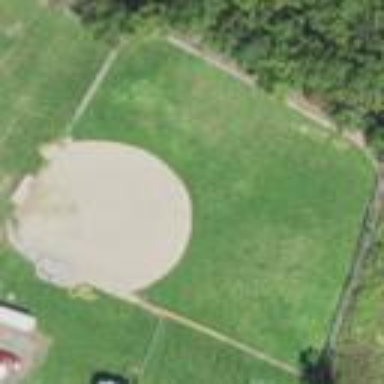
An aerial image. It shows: Baseball pitch for leisure land.